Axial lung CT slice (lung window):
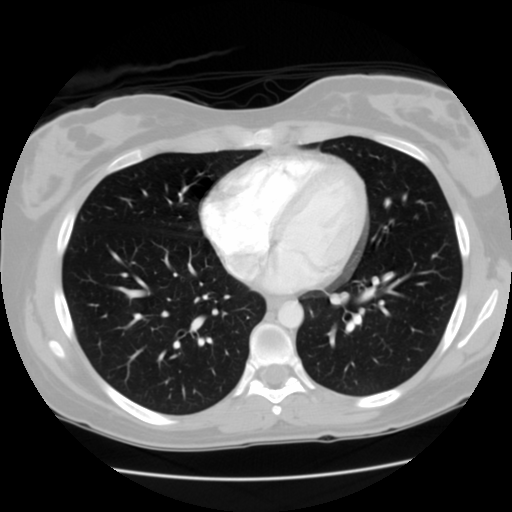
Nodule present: no